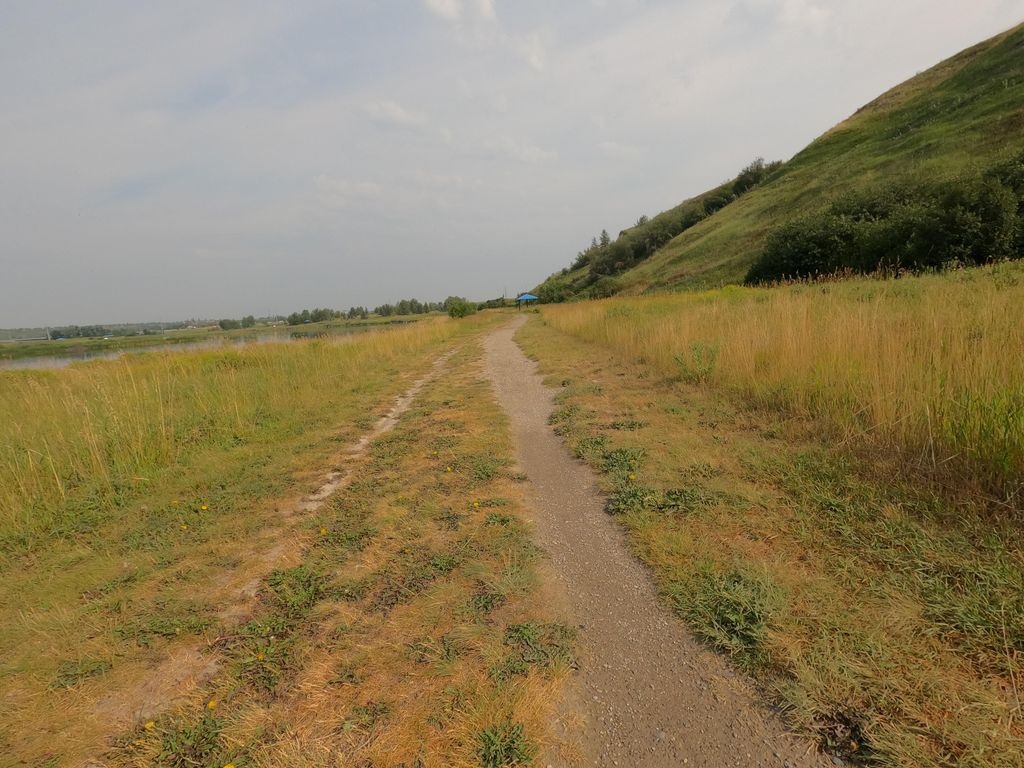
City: calgary